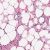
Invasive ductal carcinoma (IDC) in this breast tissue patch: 1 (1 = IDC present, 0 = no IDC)